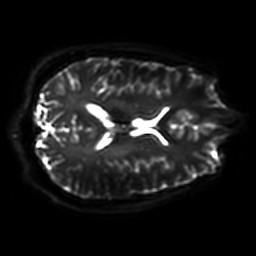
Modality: DWI
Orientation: axial
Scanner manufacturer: philips
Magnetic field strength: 7 T
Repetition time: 9.612 s
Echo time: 0.073 s